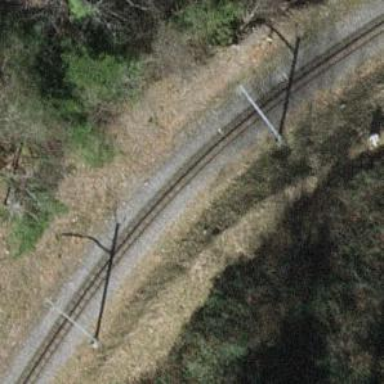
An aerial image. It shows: Narrow-gauge railway track electrified by contact line.